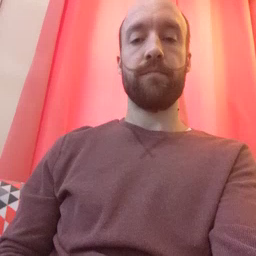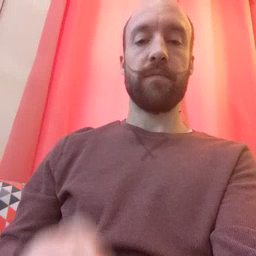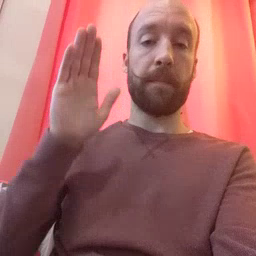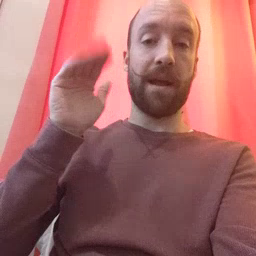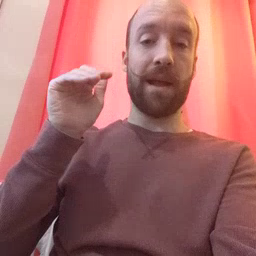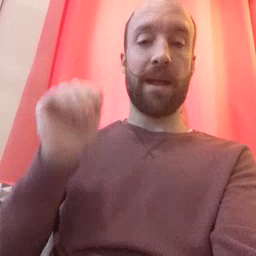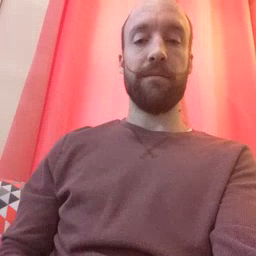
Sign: bye